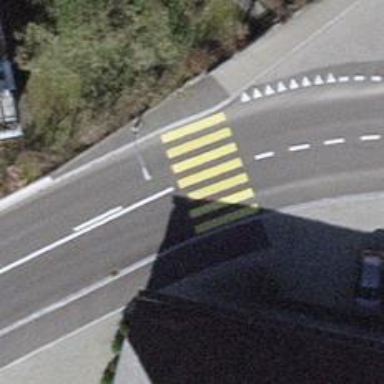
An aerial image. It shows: Uncontrolled zebra crossing on the road.